Question: How do I make my Jtree look like something below, with plus and minus icons that allows expansion and collapse?
Currently, the default JTree only expands and collapses when you double click. I want to override this double click for another functionality and let the user expand/collapse the tree by only clicking on the minus and plus icons such as below.

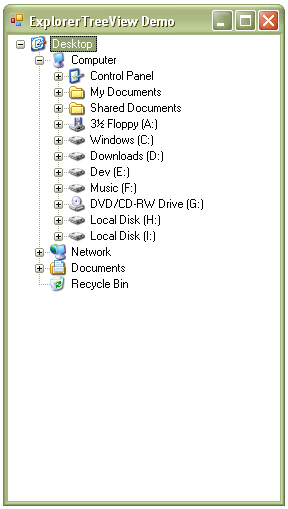
Answer: > with plus and minus icons that allows expansion and collapse?
These are the default icons for the Windows LAF. Other LAF's have different icons.
You can set your own icons by using the UIManager. See <URL>.
Or you can use custom icons for a single JTree only. See <URL>.
> let the user expand/collapse the tree by only clicking on the minus and plus icons such as below.
This is the default behaviour.